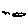
Label: cloud